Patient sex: M
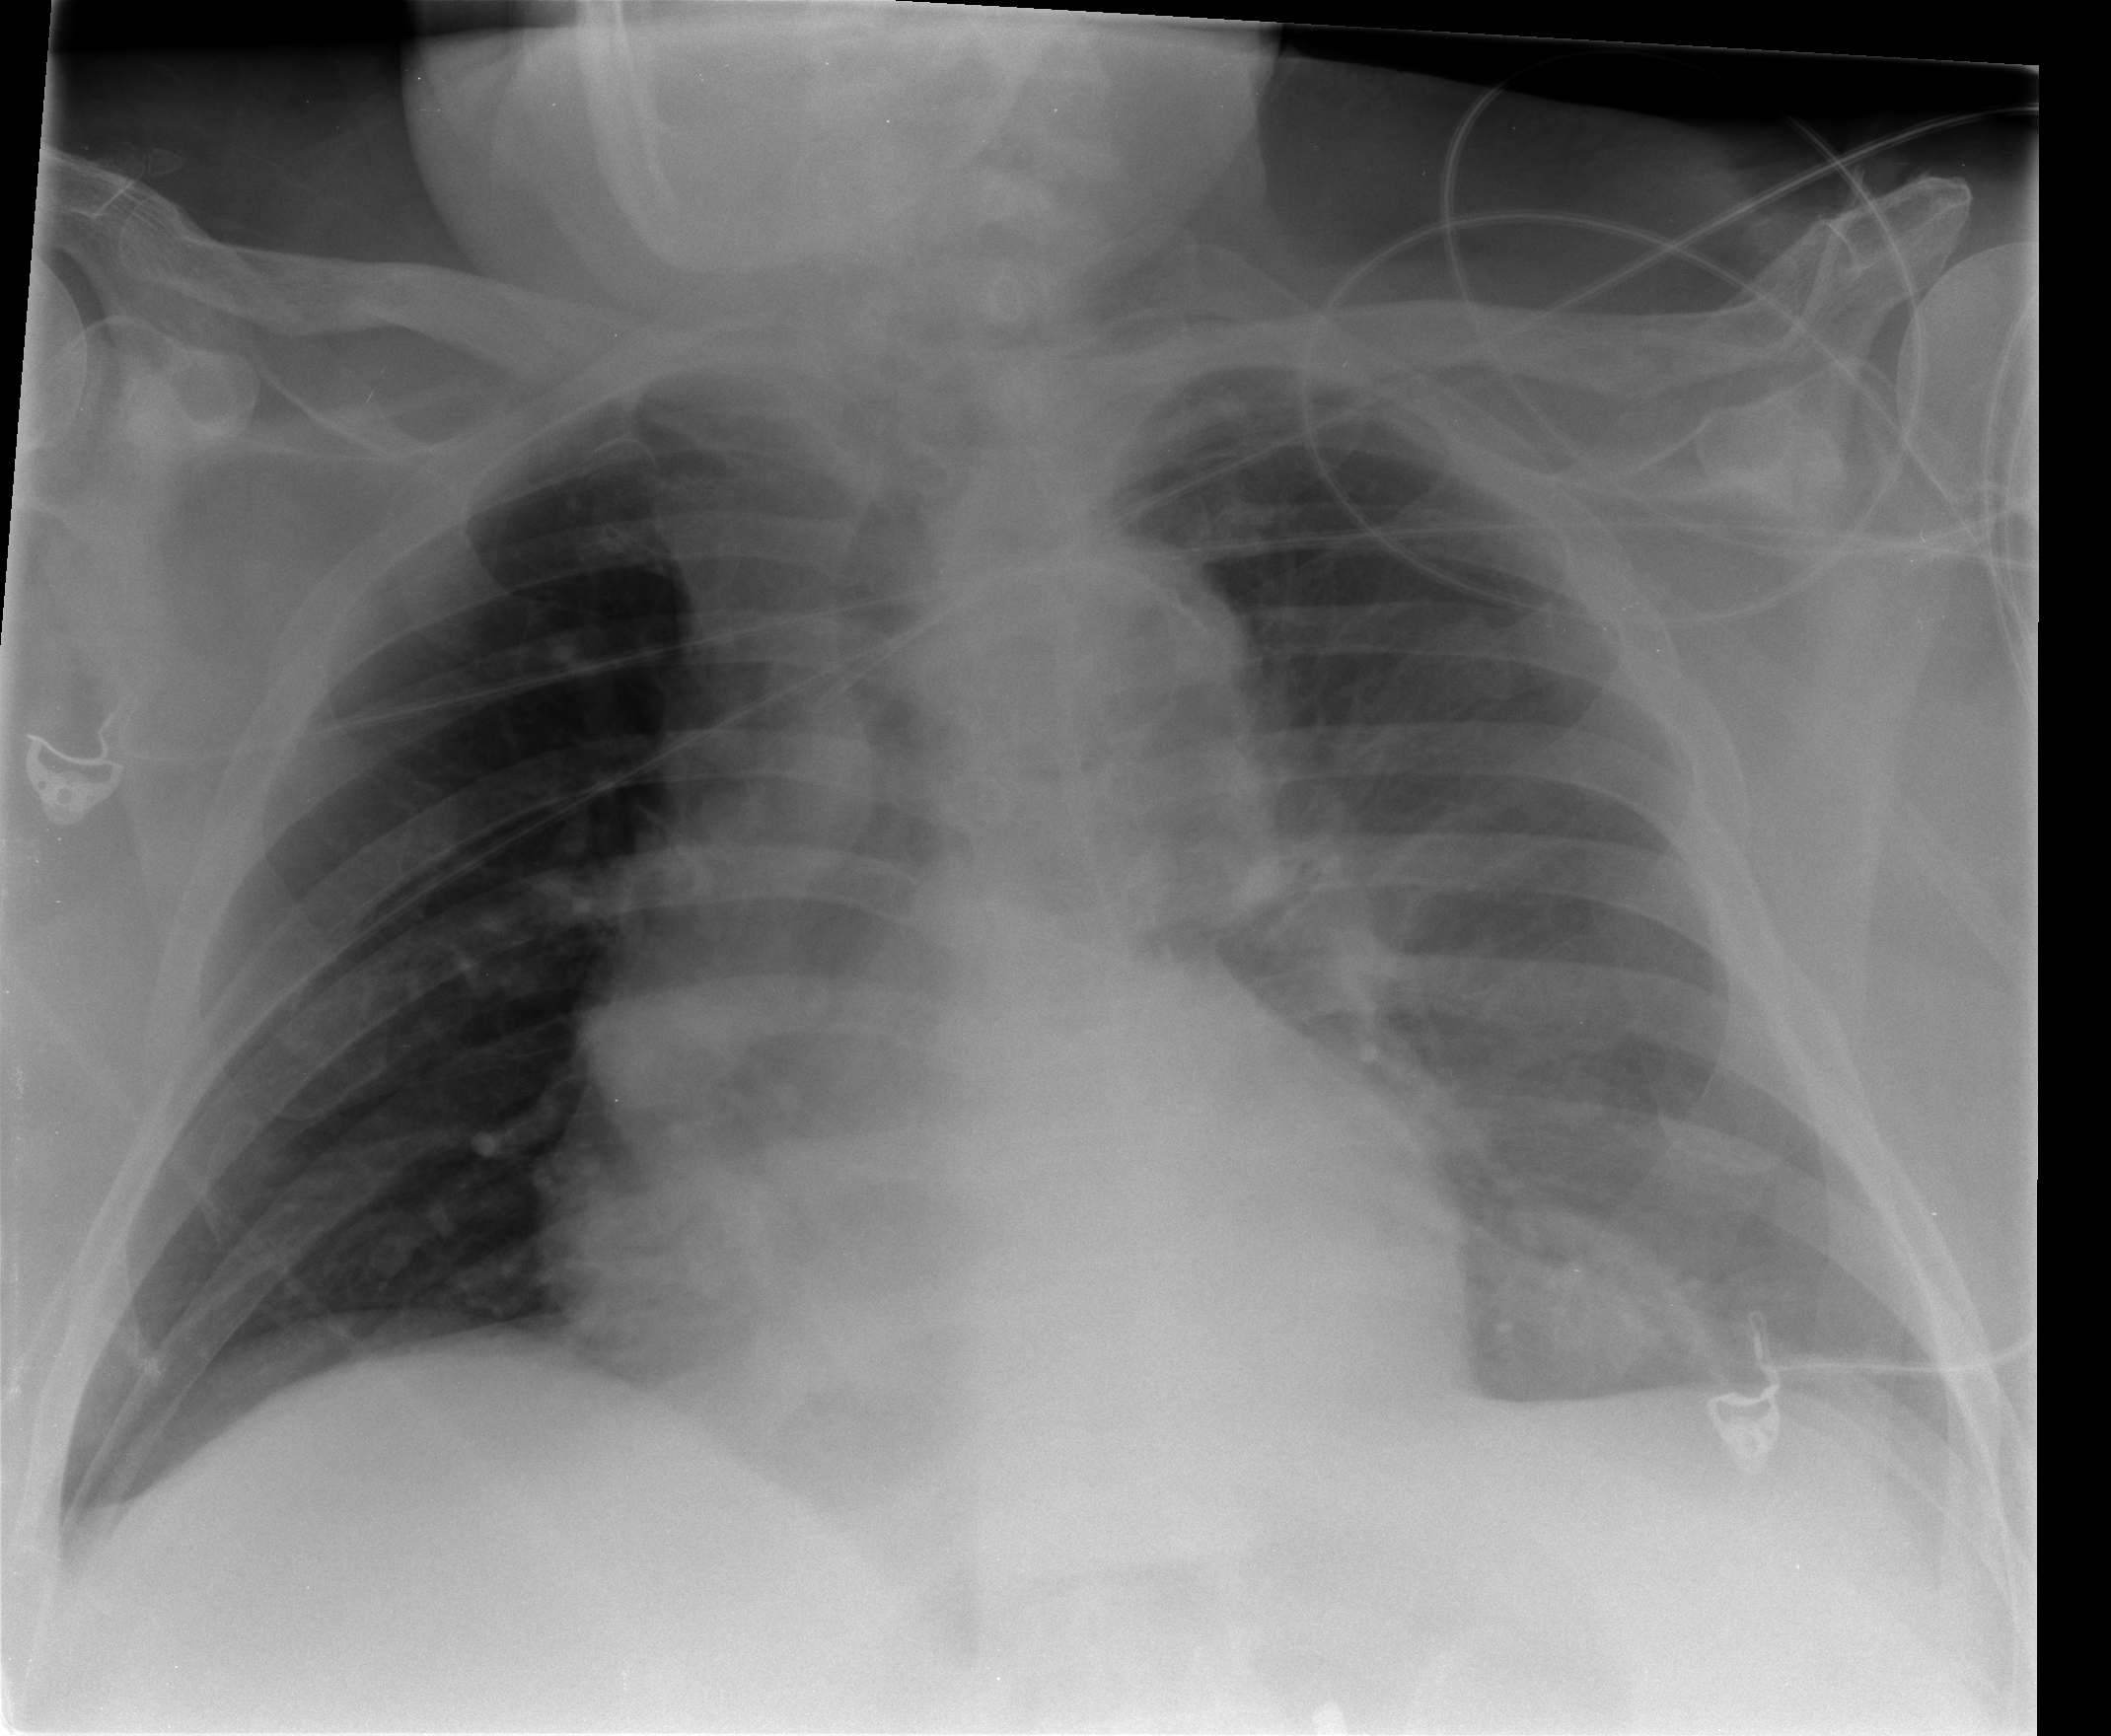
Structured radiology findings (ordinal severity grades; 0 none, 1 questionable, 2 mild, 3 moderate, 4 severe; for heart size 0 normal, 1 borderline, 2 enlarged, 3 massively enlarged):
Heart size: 2
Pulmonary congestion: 0
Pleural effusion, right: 1
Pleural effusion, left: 2
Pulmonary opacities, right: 0
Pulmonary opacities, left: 0
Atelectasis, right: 0
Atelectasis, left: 2